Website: home-depot
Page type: customer-info-address
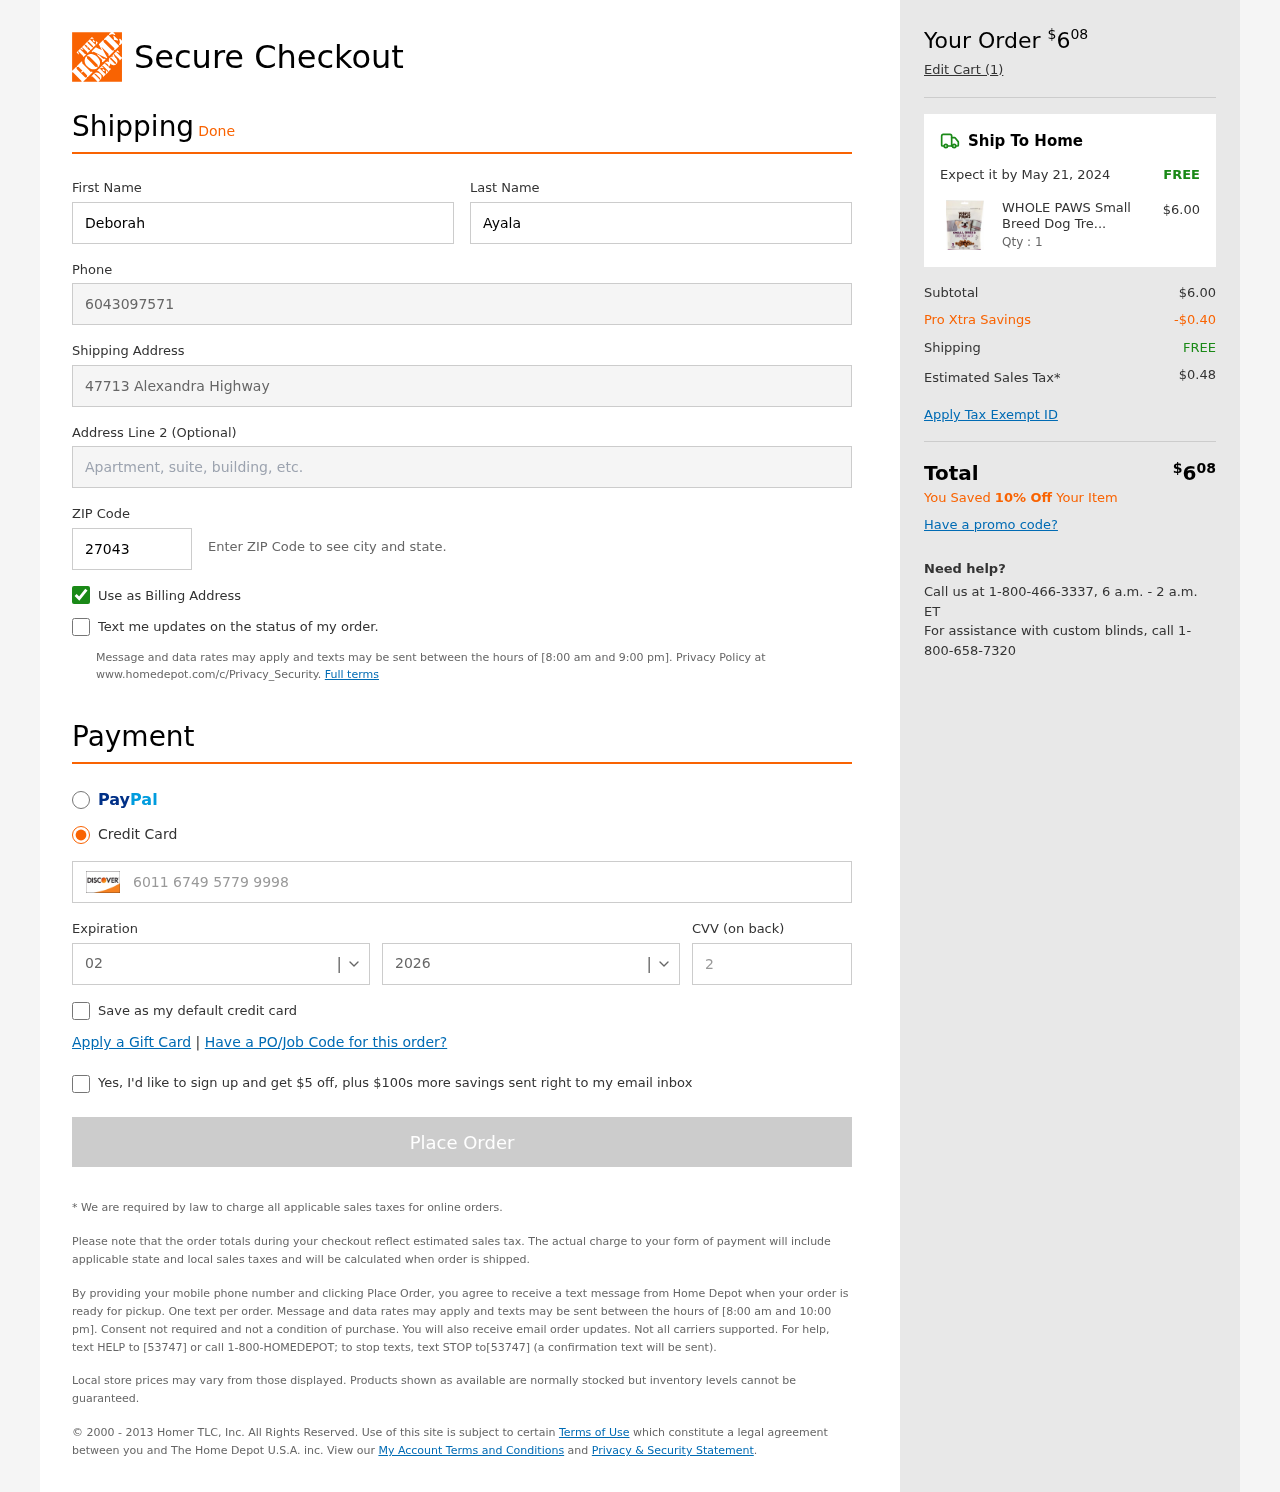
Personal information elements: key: PII_CARD_CVV
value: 209
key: PII_CARD_EXPIRY_MONTH
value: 02
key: PII_CARD_EXPIRY_YEAR
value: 26
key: PII_CARD_NUMBER
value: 6011 6749 5779 9998
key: PII_FIRSTNAME
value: Deborah
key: PII_LASTNAME
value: Ayala
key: PII_PHONE
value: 6043097571
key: PII_POSTCODE
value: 27043
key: PII_STREET
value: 47713 Alexandra Highway
Product elements: key: PRODUCT1_NAME
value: WHOLE PAWS Small Breed Dog Treat, 6 OZ
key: PRODUCT1_PRICE
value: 6
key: PRODUCT1_QUANTITY
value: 1
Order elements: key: ORDER_TOTAL
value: $608
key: ORDER_NUM_ITEMS
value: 1
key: ORDER_DELIVERY_DATE
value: May 21, 2024
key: ORDER_SHIPPING_COST
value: FREE
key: ORDER_SUBTOTAL
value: $6.00
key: ORDER_DISCOUNT
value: -$0.40
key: ORDER_SHIPPING_COST2
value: FREE
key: ORDER_TAX
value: $0.48
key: ORDER_TOTAL2
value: $608
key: ORDER_SAVINGS_MESSAGE
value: You Saved 10% Off Your Item